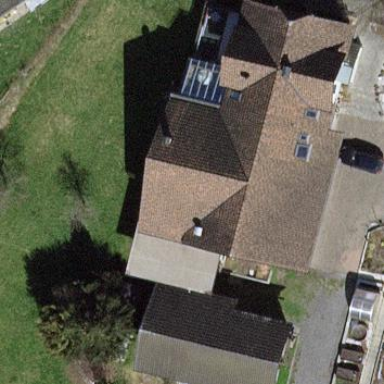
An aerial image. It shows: Simple and straightforward house.